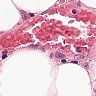
Metastatic tissue present: no